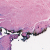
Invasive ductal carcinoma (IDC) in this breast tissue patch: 0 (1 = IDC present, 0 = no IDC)